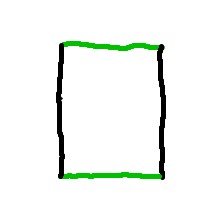
Shape: rectangle